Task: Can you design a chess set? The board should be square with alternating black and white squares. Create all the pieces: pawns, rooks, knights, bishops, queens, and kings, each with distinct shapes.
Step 594:
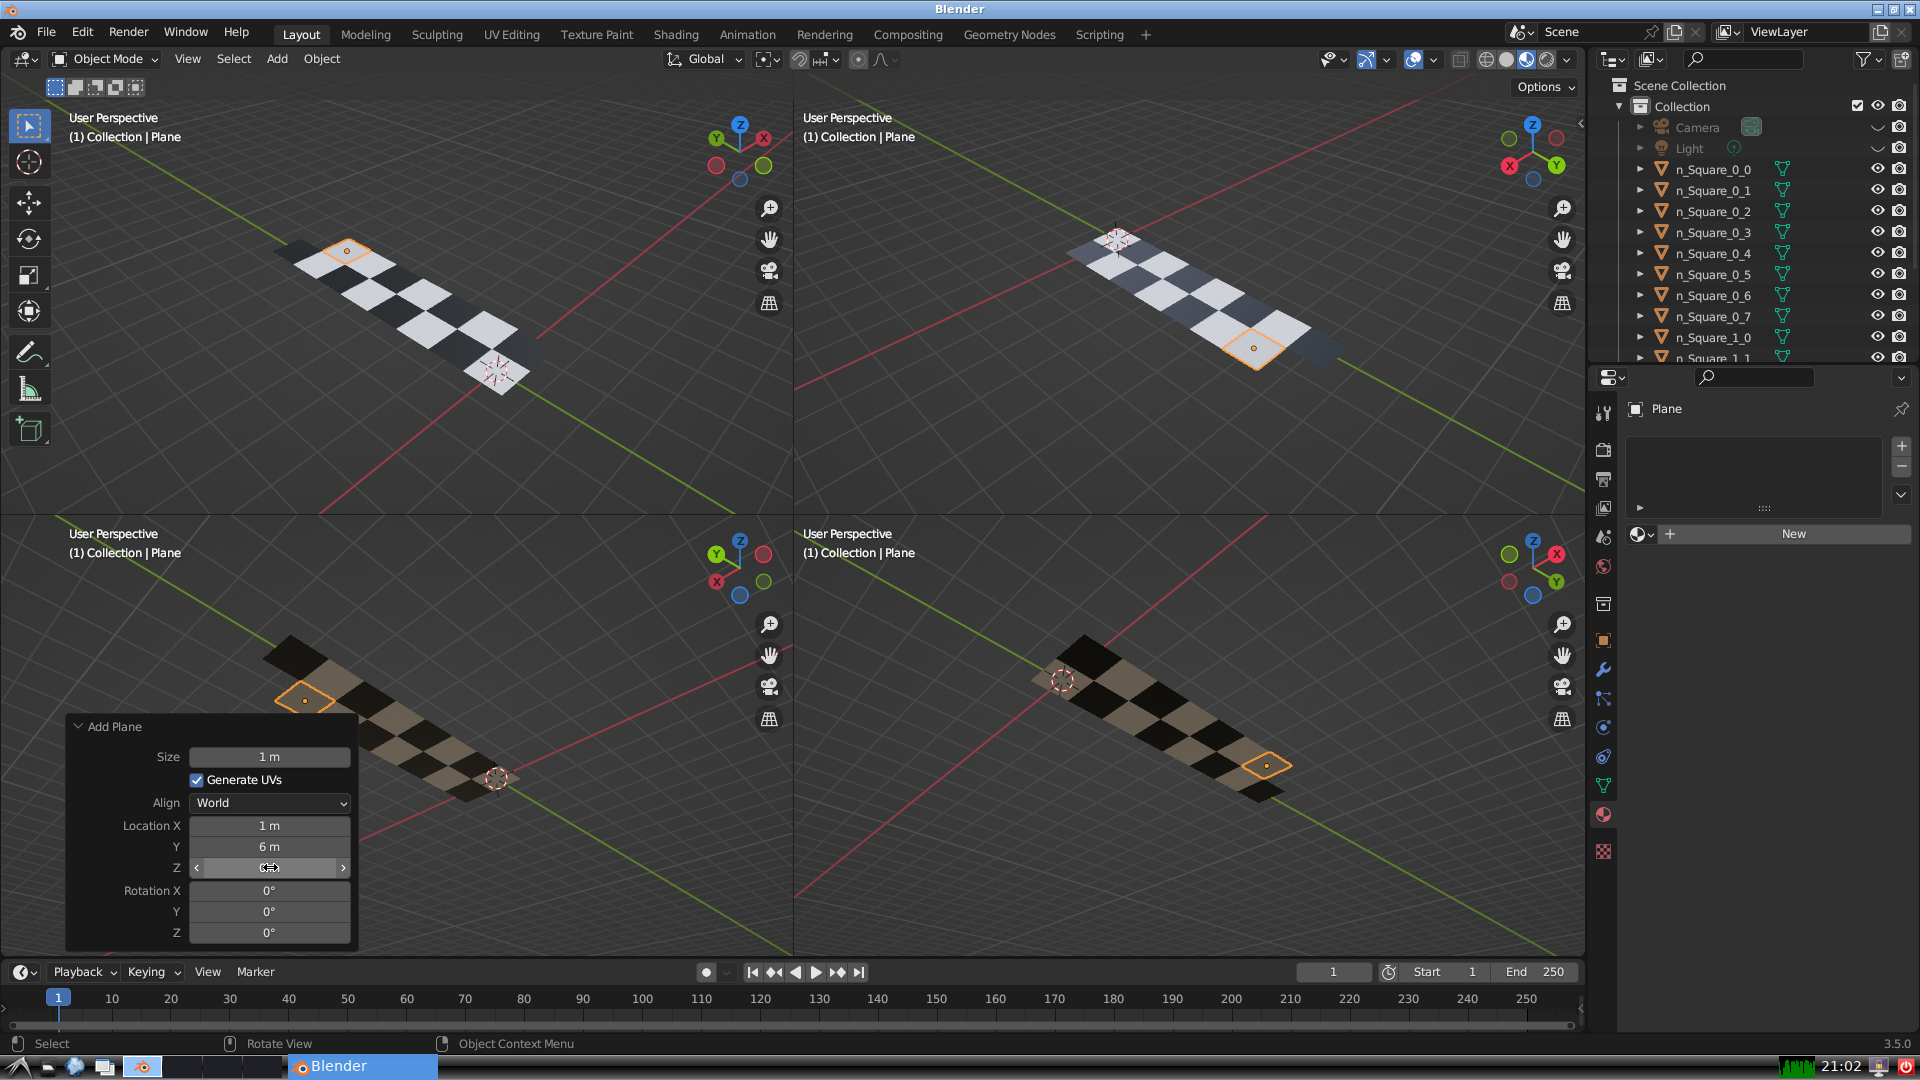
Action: {"mouse_move": [960, 540]}